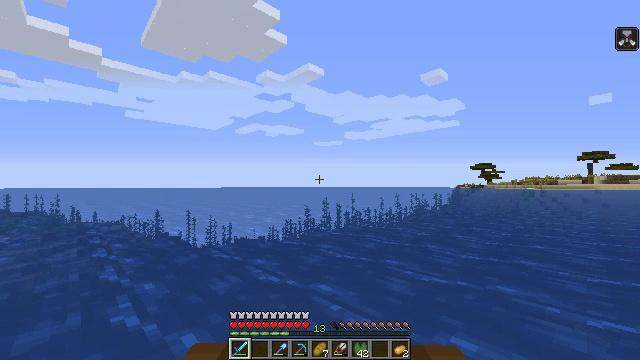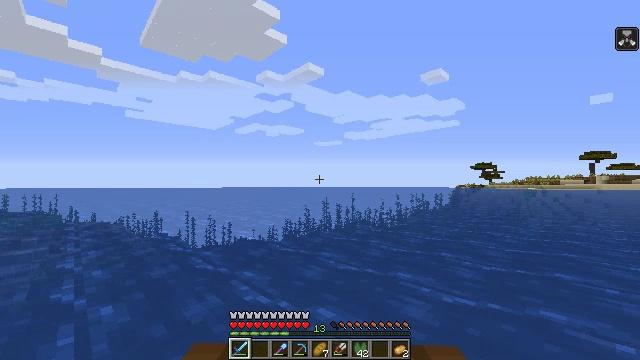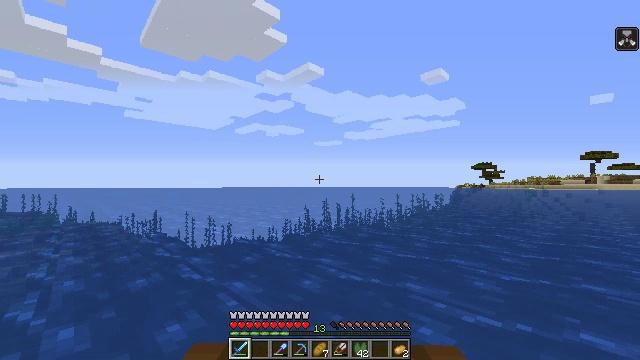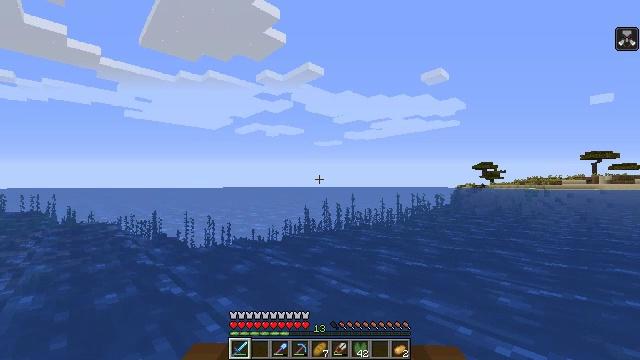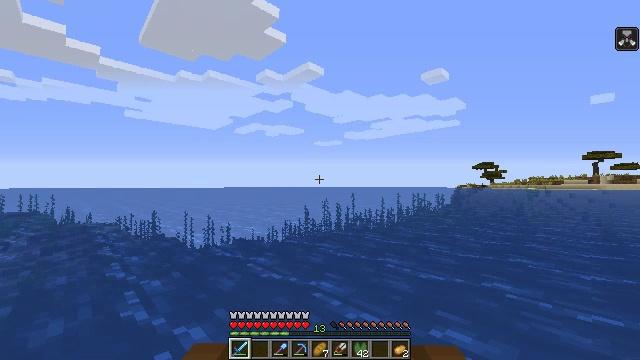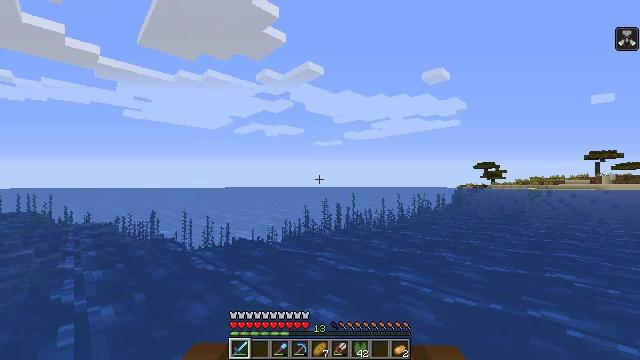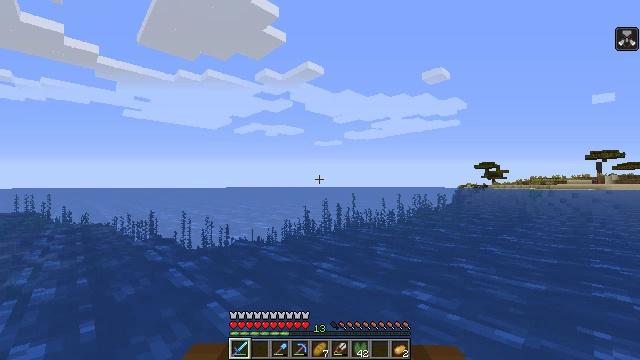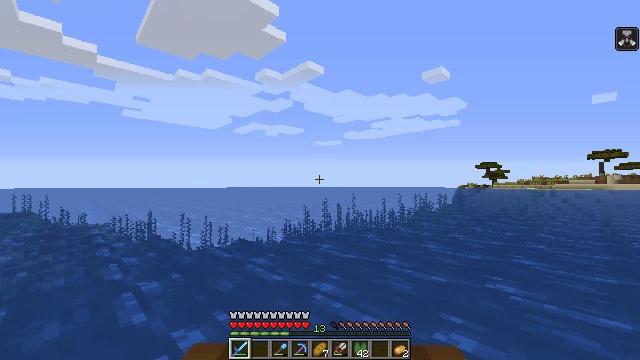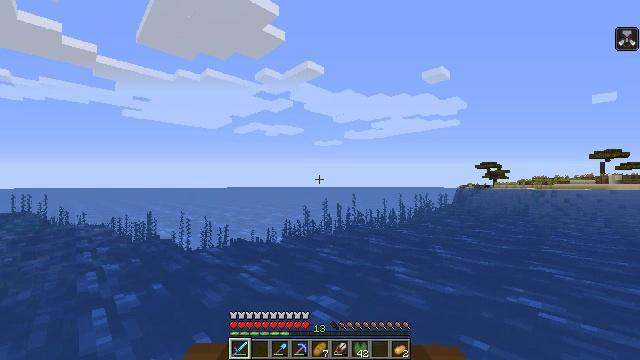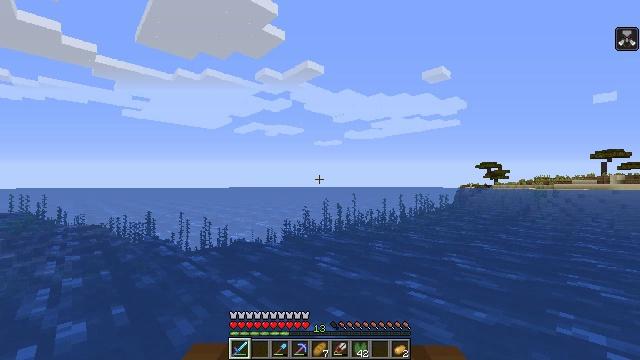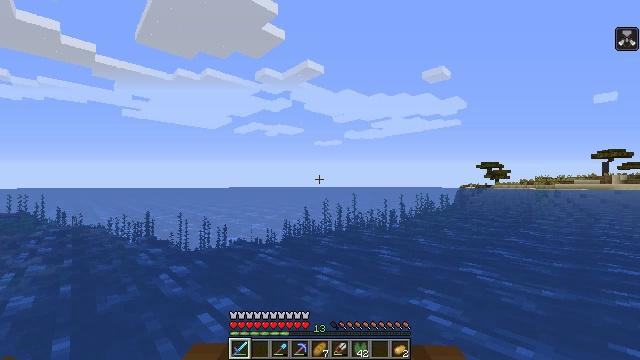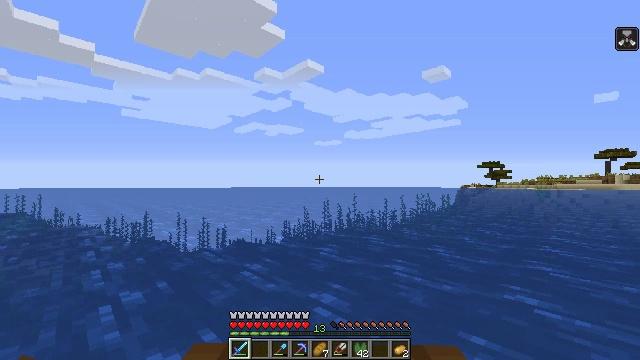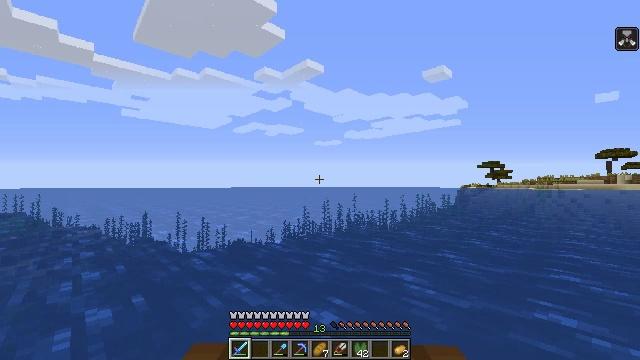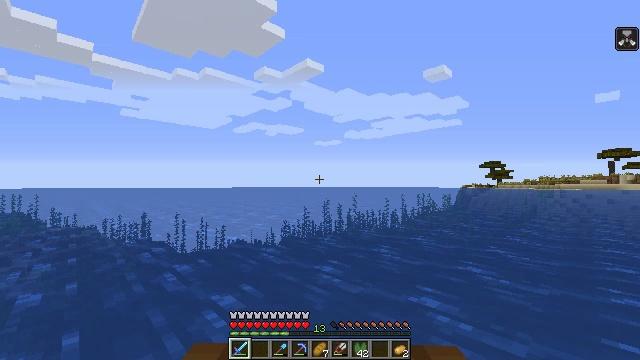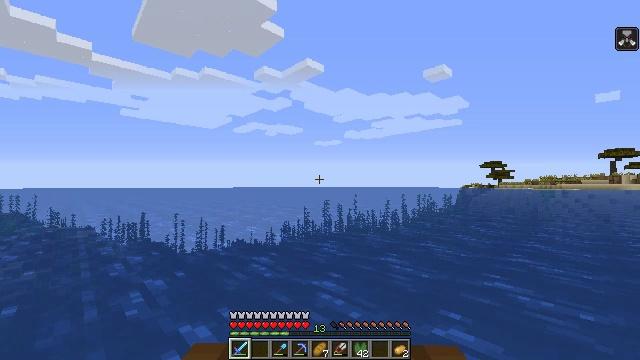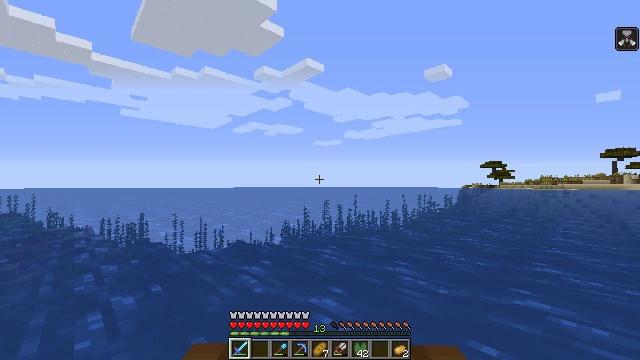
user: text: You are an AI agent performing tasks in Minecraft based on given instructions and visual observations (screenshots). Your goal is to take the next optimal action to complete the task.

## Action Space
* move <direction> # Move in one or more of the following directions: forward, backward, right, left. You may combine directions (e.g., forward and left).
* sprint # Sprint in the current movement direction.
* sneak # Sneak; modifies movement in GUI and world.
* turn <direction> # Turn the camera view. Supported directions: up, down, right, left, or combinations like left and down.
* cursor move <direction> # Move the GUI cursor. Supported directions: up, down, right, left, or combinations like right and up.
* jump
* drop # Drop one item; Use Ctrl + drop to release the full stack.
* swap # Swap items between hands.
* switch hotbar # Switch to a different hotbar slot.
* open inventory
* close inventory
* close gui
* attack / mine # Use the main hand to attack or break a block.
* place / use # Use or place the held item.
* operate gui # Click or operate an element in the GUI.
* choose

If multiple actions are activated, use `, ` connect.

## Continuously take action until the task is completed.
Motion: motion action
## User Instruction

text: Break the mossy stone bricks in a structure.
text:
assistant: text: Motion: move forward
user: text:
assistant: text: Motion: move forward
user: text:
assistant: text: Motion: move forward
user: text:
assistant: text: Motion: move forward
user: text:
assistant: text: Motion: move forward
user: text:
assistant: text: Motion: move forward
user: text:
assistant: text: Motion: move forward
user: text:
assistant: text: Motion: move forward
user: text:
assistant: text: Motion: move forward
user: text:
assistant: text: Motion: move forward
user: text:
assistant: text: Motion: move forward
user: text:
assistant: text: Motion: move forward
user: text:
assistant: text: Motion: move forward
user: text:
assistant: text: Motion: move forward
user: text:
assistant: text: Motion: move forward
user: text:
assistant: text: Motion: move forward
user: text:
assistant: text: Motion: move forward
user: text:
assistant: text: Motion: move forward
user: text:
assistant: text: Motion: move forward
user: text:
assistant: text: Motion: move forward
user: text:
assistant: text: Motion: move forward
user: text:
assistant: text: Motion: move forward
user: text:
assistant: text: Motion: move forward
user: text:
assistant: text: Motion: move forward
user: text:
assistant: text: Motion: move forward
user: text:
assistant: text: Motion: move forward
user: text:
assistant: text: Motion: move forward
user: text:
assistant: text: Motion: move forward
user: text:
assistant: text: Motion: move forward
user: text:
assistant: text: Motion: move forward